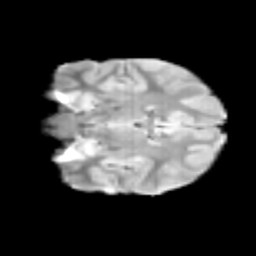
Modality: T2w
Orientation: coronal
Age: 9
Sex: male
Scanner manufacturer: siemens
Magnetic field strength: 3 T
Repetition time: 3.8 s
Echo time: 0.07 s